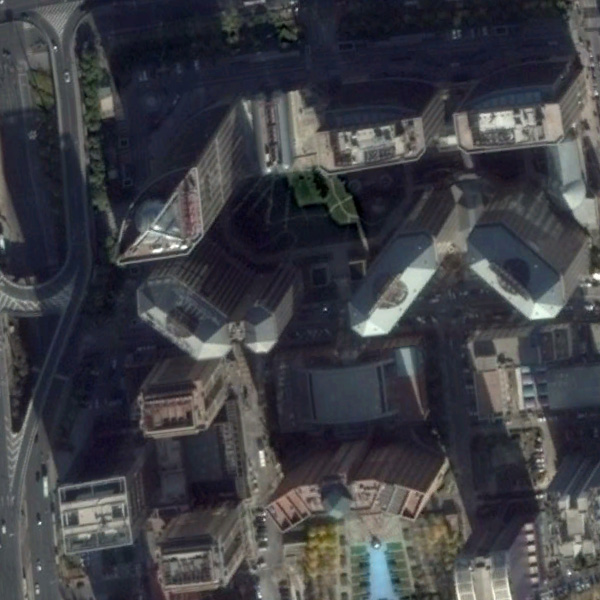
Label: Commercial